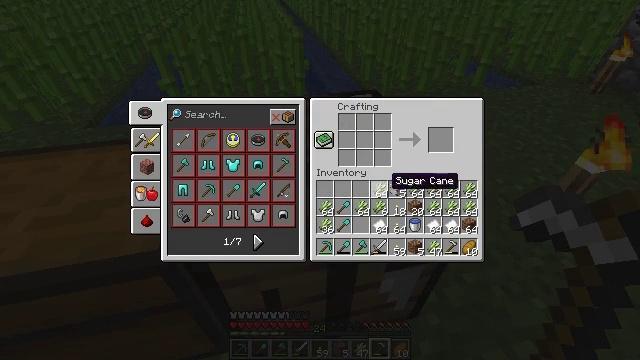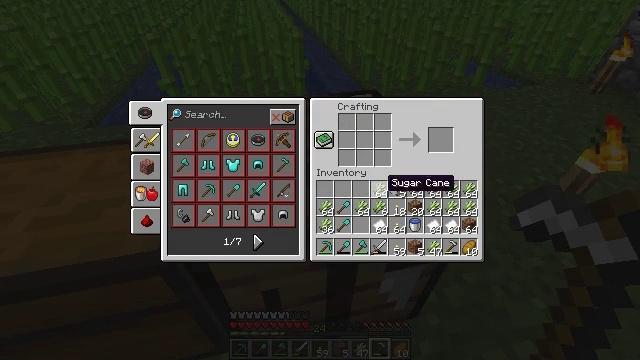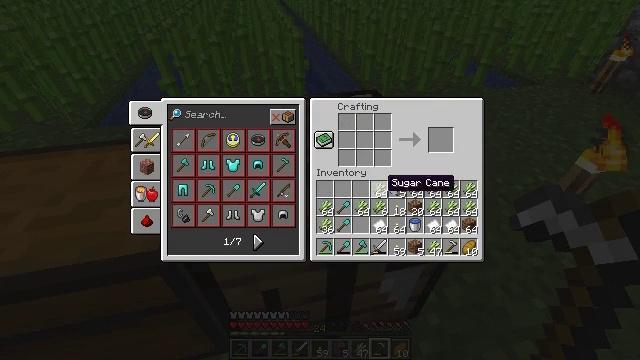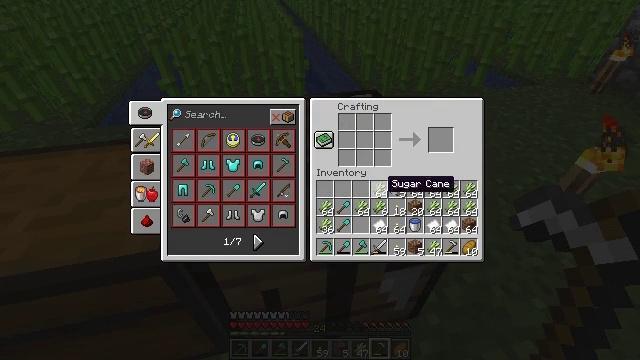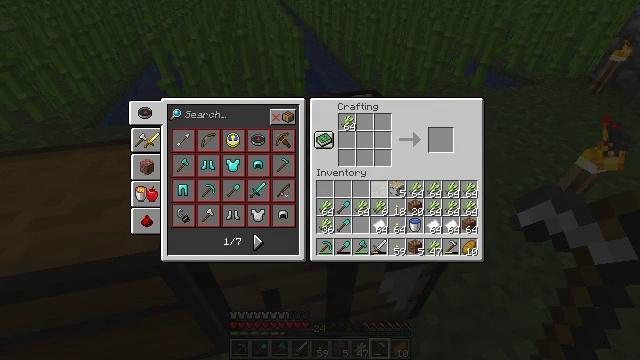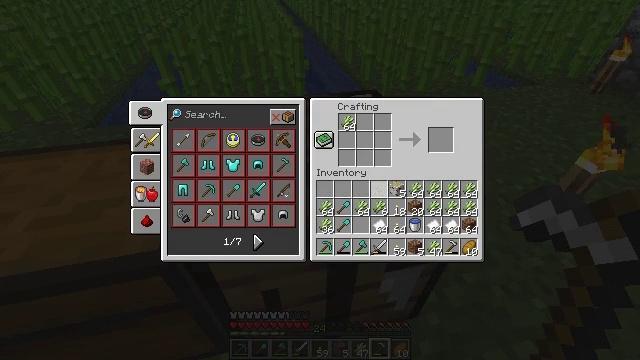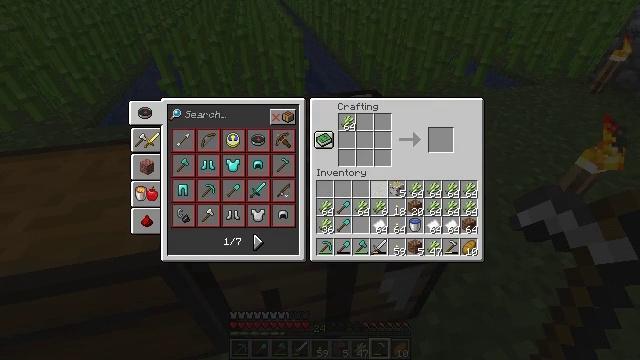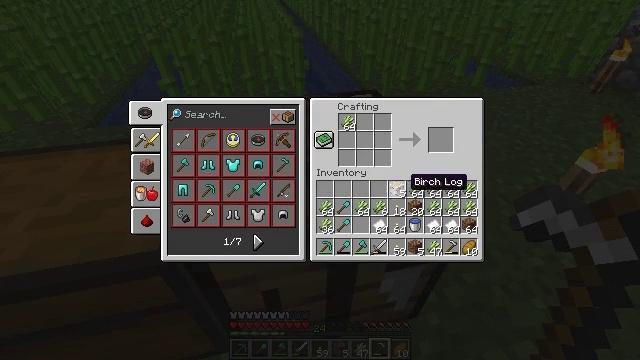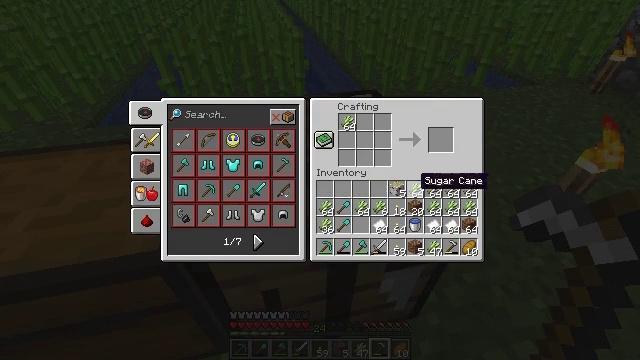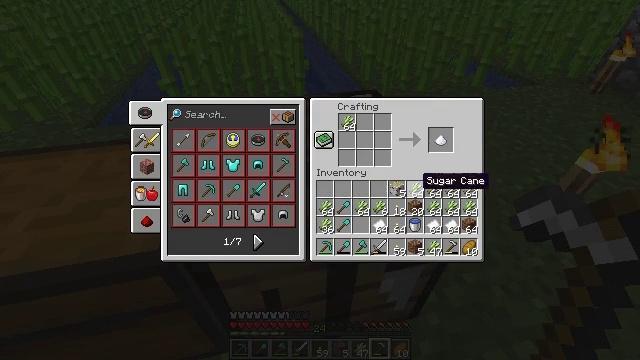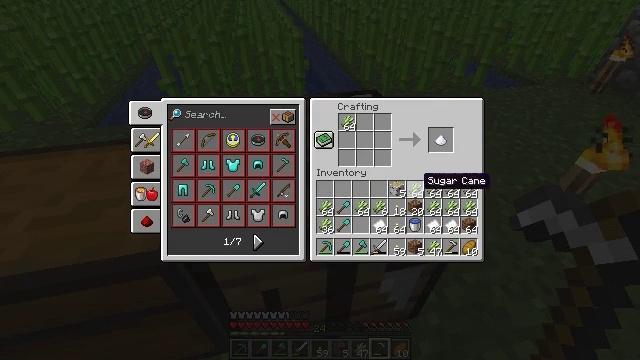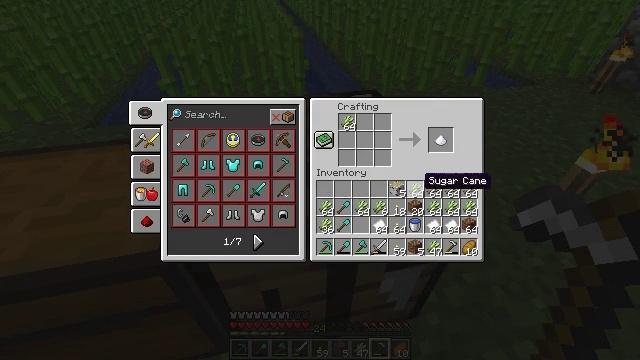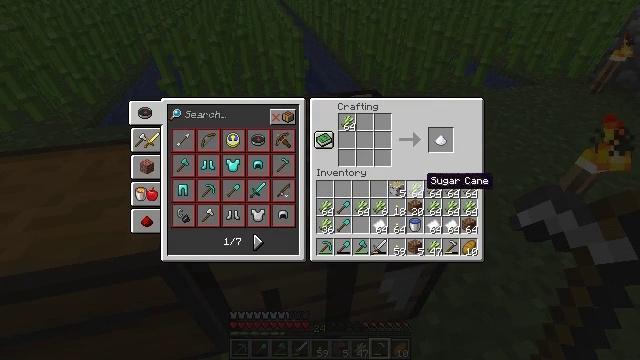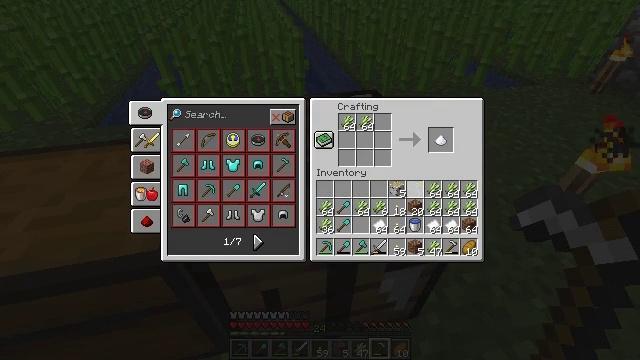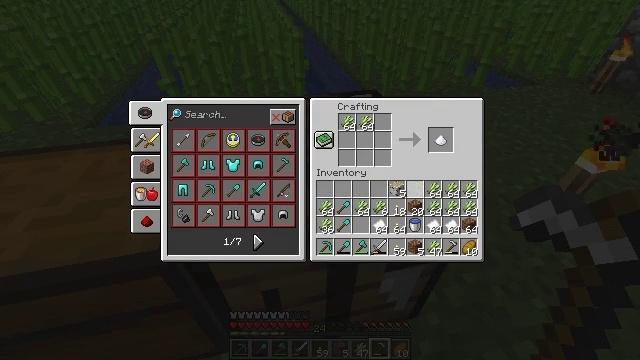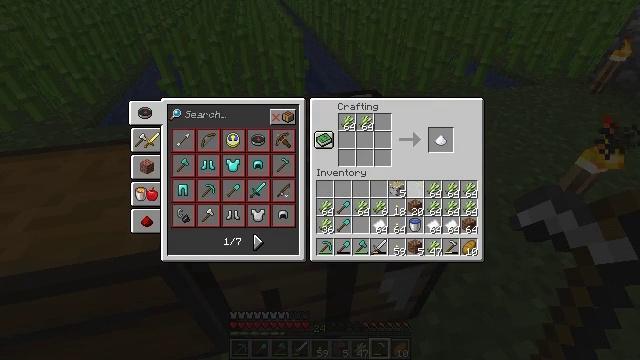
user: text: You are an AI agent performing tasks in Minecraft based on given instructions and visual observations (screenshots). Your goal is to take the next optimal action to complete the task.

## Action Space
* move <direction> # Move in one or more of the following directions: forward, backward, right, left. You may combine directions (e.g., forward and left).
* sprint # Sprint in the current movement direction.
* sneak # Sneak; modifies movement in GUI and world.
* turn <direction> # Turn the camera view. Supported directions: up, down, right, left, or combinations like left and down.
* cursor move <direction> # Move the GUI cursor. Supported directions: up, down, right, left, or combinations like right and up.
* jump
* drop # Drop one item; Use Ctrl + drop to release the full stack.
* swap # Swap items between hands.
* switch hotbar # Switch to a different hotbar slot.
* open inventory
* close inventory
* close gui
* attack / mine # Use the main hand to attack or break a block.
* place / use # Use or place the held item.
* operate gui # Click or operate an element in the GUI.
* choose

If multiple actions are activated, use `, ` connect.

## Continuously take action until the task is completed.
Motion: motion action
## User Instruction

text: Use the crafting table to produce paper.
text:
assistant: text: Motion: sneak
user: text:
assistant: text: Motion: sneak
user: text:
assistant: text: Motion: sneak
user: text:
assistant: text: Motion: sneak, choose
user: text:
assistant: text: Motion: sneak, choose
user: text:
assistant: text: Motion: sneak, cursor move right
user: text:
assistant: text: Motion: sneak, cursor move right
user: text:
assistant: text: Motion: sneak, cursor move right
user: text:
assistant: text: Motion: sneak
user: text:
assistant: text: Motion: sneak
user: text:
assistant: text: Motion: sneak
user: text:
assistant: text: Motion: sneak
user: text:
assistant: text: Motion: sneak, choose
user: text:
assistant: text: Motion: sneak, choose
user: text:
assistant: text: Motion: sneak, choose
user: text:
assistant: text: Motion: sneak
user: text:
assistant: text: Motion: sneak, cursor move right
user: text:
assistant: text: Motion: sneak, choose
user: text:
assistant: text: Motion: sneak, choose
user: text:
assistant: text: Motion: sneak, choose
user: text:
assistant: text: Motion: sneak
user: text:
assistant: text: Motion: sneak, cursor move right and up
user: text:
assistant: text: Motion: sneak, cursor move up
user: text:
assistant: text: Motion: sneak, cursor move up
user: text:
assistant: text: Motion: sneak
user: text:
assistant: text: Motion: sneak
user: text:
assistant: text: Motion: sneak
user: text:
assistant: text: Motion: sneak, choose
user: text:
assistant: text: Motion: sneak, choose
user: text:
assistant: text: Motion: sneak, choose